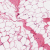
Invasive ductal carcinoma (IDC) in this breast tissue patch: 0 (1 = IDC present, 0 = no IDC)